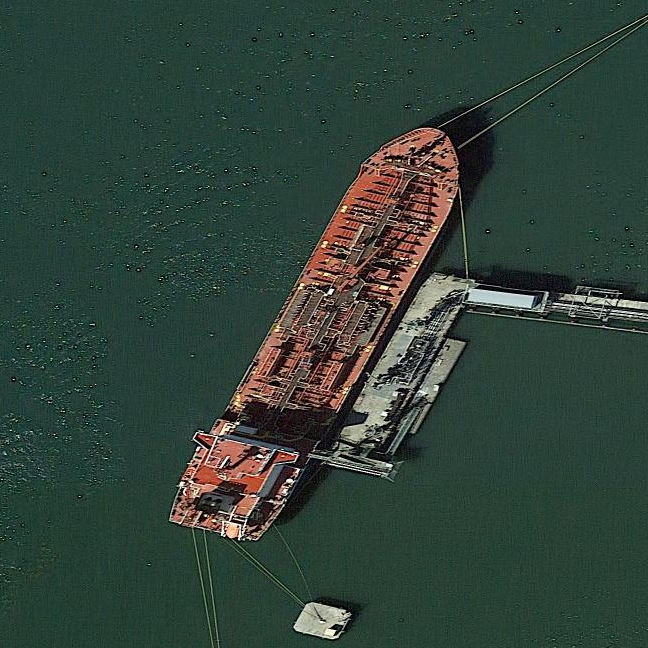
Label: civil